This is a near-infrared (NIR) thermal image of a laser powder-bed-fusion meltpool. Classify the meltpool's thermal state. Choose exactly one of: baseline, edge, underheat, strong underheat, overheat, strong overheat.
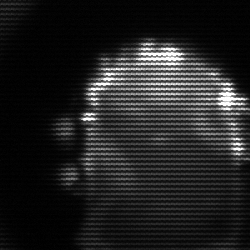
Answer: baseline